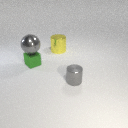
large yellow metal cylinder to the left of small gray metal cylinder